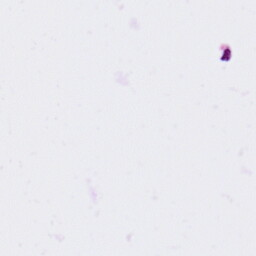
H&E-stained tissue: Ovarian